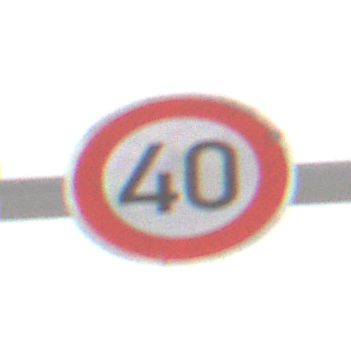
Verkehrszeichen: Geschwindigkeit40
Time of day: MorningAfternoon
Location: Outdoor (Nature)
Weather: Overcast
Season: Winter
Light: Natural